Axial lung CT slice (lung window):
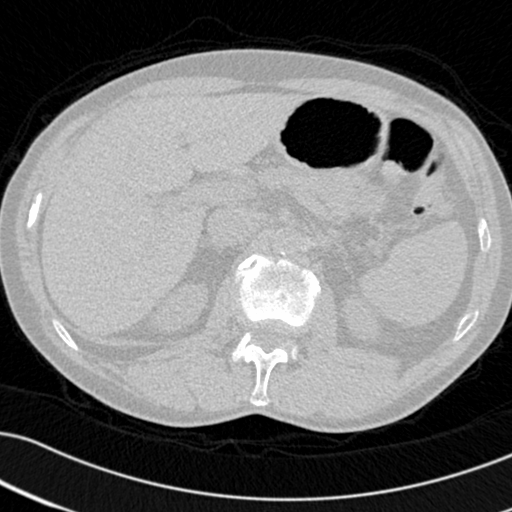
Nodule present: no